Question: This is my code:
'''
<!doctype html>
<html lang="en-US" ng-app>
<!--Head-->
<head>
<meta charset="UTF-8">
<title>Lesson 5 - ng-show & ng-hide</title>
<meta name="viewport" content="width=device-width">
<style type="text/css">
* {
box-sizing: border-box;
}
body {
font: 16px/1.5 Consolas;
color: #222;
margin: 5em;
}
</style>
</head>
<!--Body-->
<body>
<div ng-controller="information">
<!--Input-->
<label for="name">
Name:
<input type="text" name="username" id="username" placeholder="Your name here please" ng-model="name"/>
</label>
<br>
<label>
Hide?
<input type="checkbox" ng-model="checked"/>
</label>
<!--Div that is hidden-->
<div ng-hide="checked">
Hidden Message here
<br>
Welcome {{ name || "user" }}!
</div>
</div>
<script type="text/javascript" src="angular_1.0.7.js"></script>
<script type="text/javascript">
var information = function ($scope) {
$scope.$watch(function () {
console.log($scope.name);
});
};
</script>
</body>
</html>
'''
If your run, this and change the value inside of the '<input>' tag, then you will see that in the console window, the every single time you change the value, the value you changed it to, is output twice, as shown below:

Why does this happen?
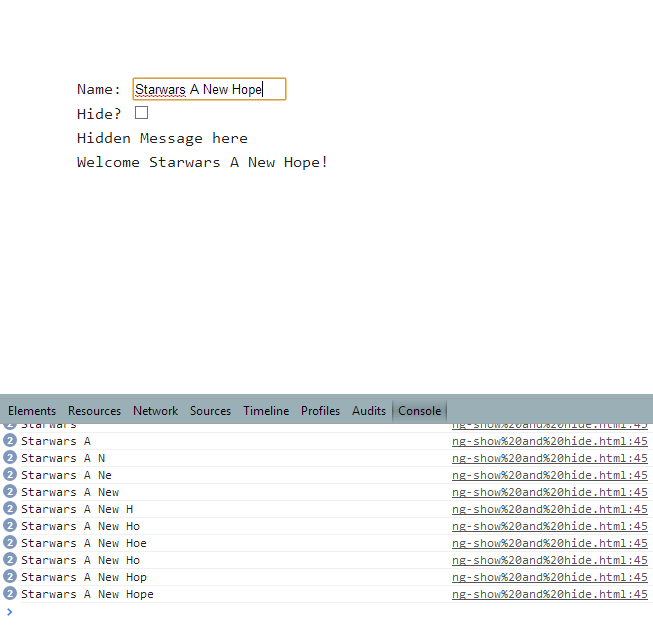
Answer: Watches are called multiple times per <URL>:
> The $digest loop until the model stabilizes, which means that the $evalAsync queue is empty and the $watch list does not detect any changes.
When you type a character, Angular enters the digest loop (because Angular automatically added an event listener because you are using ng-model) and detects a change. It then goes through the loop to ensure there are no other changes. It does this because if a $watch triggers, it might change some other watched property, which then needs to be detected so it's watch function can be executed.